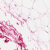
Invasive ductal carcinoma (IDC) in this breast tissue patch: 0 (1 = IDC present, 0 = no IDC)